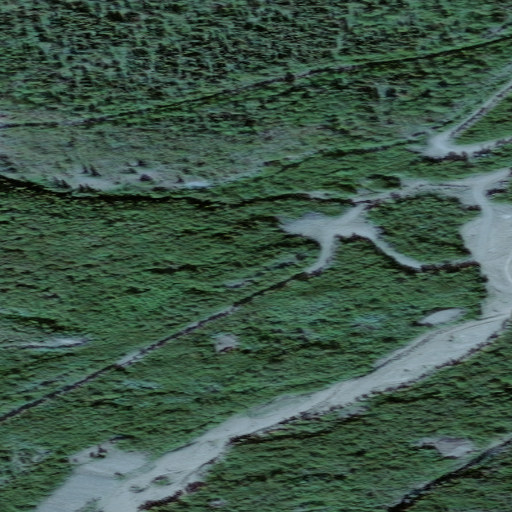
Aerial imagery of valley in Alaska named Discovery Gulch containing only unknown